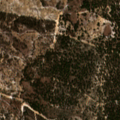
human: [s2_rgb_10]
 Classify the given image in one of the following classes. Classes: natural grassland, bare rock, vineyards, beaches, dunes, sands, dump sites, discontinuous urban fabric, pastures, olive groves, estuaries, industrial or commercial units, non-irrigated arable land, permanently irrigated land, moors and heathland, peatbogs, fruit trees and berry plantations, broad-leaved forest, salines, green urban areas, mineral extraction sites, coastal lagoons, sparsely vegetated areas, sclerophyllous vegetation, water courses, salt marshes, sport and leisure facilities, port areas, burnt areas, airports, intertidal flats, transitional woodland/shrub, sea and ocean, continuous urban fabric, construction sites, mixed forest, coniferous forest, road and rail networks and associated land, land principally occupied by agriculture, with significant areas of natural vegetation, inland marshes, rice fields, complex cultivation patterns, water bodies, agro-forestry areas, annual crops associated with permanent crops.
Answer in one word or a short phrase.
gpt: coniferous forest, mixed forest, transitional woodland/shrub